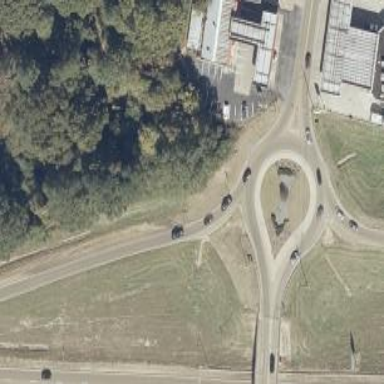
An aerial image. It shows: Tertiary road leading to teardrop roundabout junction.